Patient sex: F
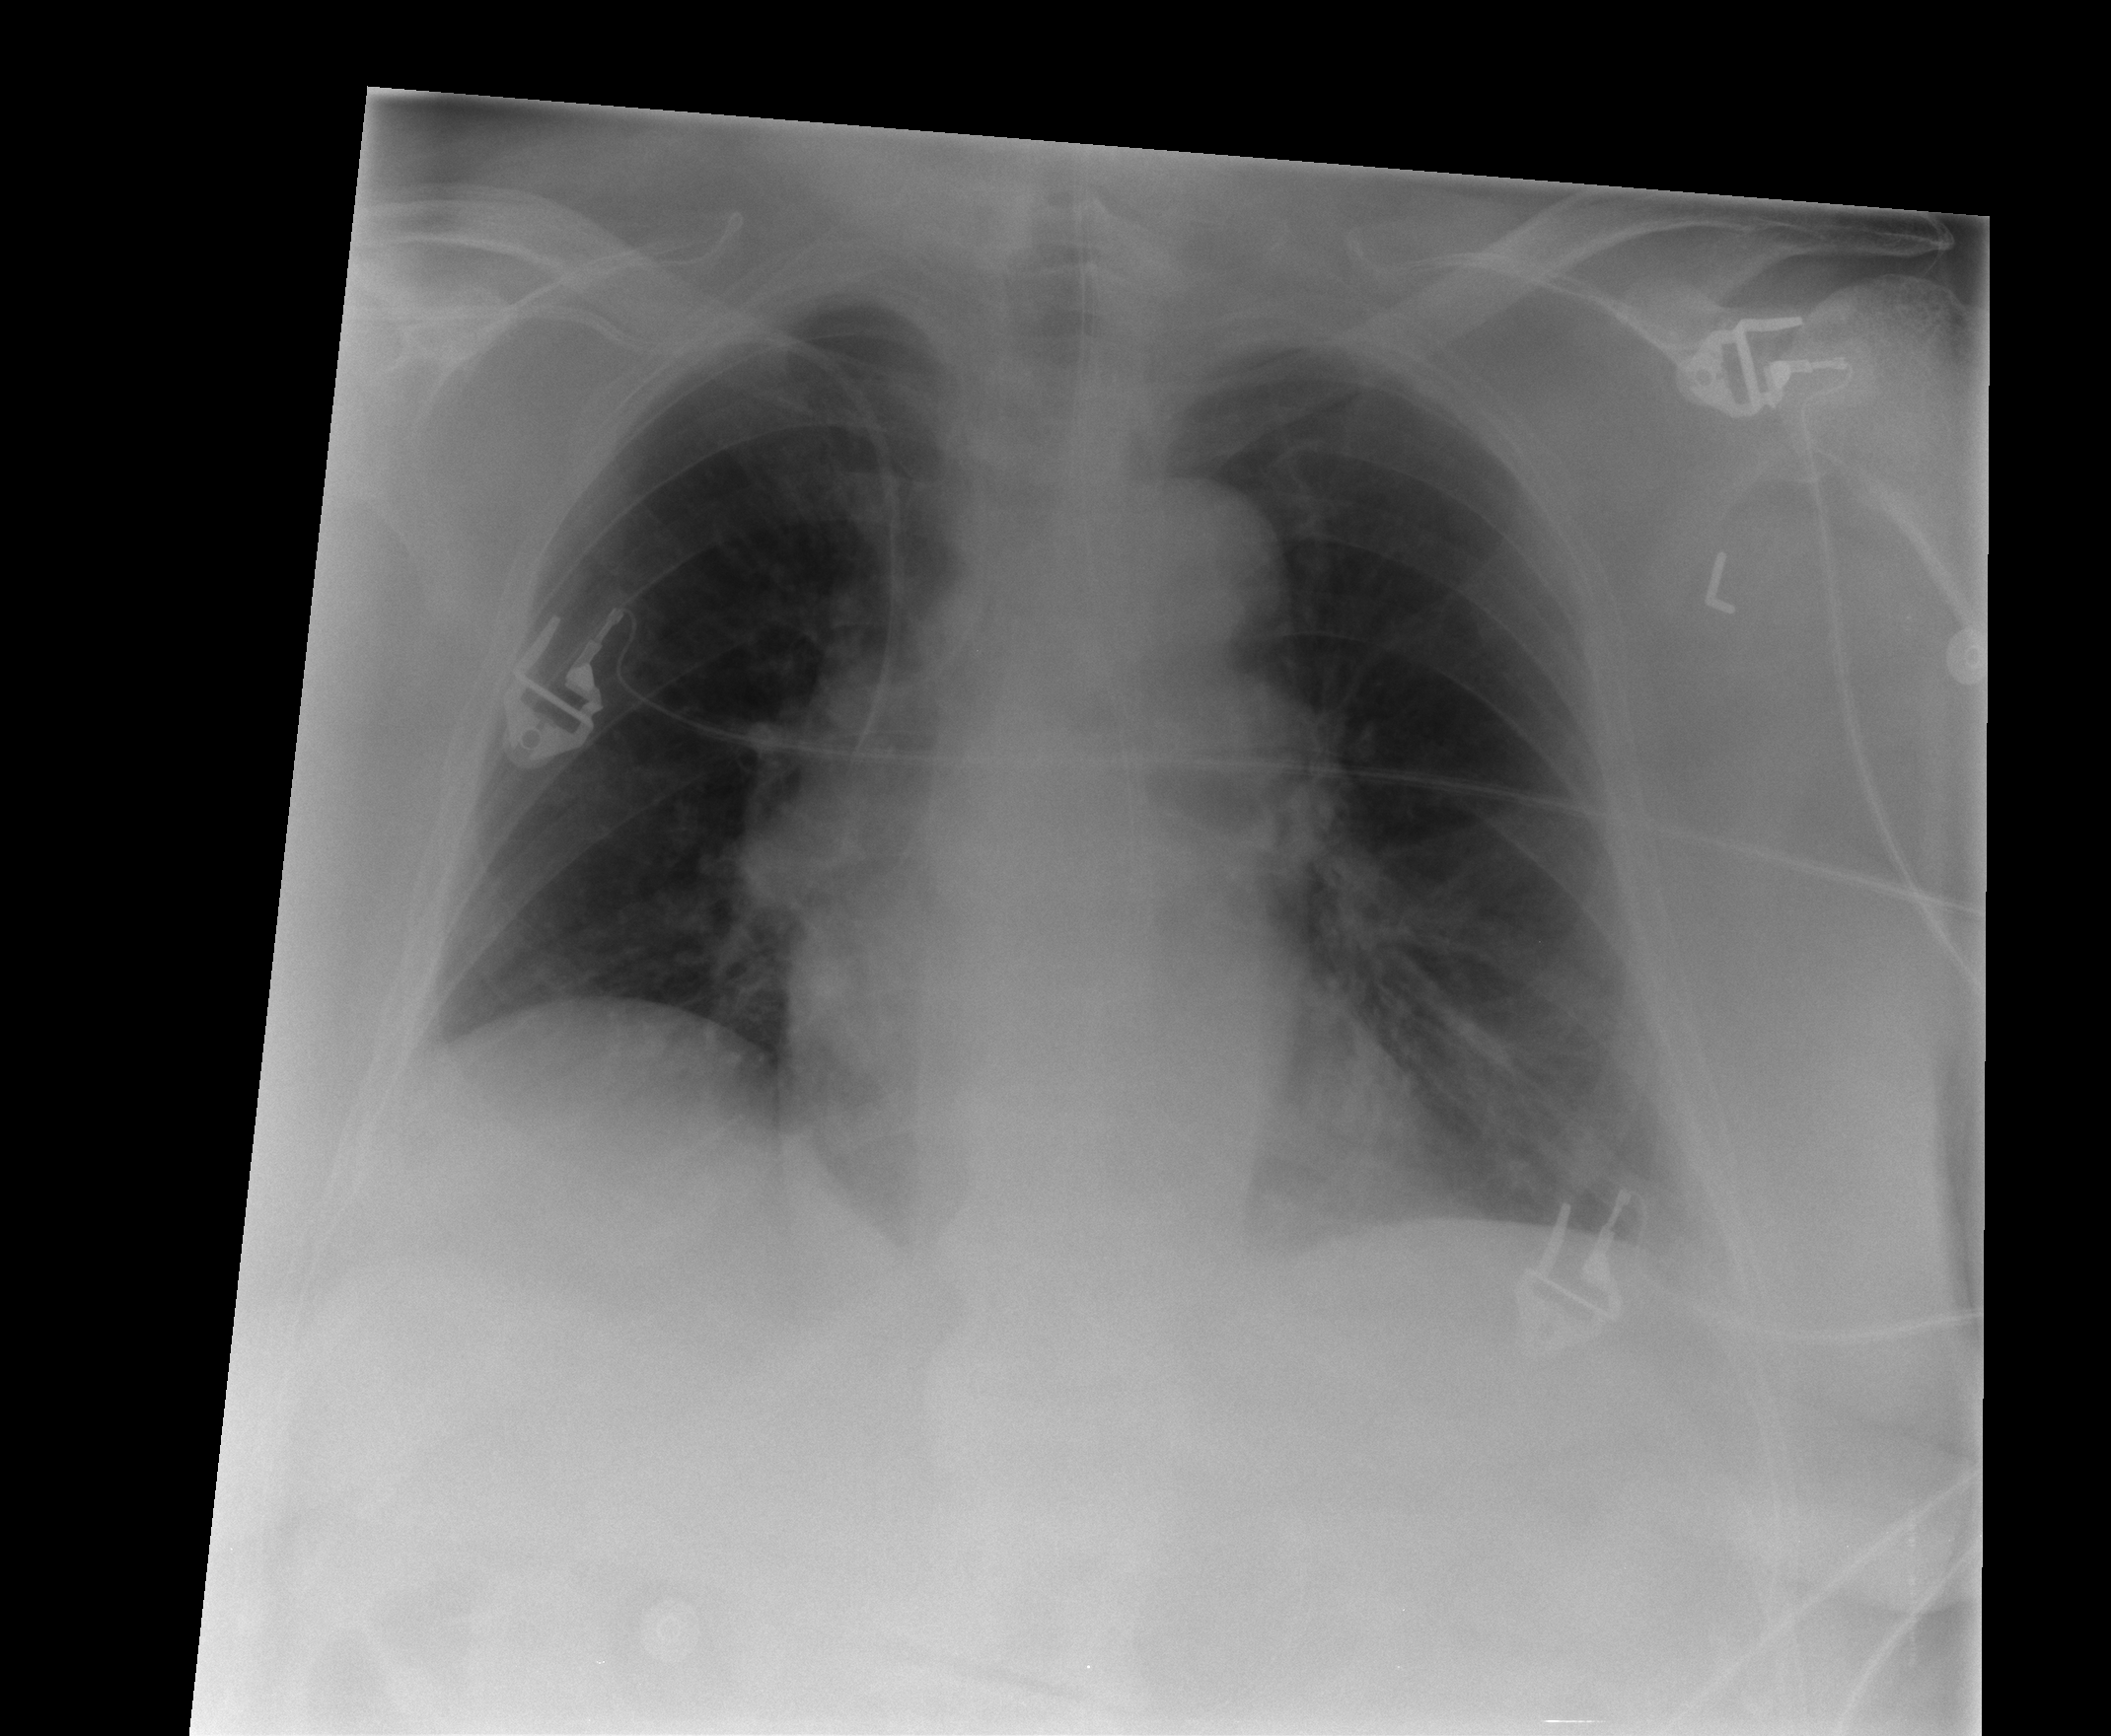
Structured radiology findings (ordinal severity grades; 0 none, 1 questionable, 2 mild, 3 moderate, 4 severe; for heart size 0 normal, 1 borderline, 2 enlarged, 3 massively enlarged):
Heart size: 0
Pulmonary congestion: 1
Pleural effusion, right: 0
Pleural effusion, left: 0
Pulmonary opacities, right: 0
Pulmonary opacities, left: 0
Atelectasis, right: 0
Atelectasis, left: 0